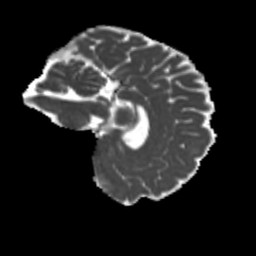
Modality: MD
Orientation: sagittal
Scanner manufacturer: siemens
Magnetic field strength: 3 T
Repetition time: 4 s
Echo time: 0.0594 s